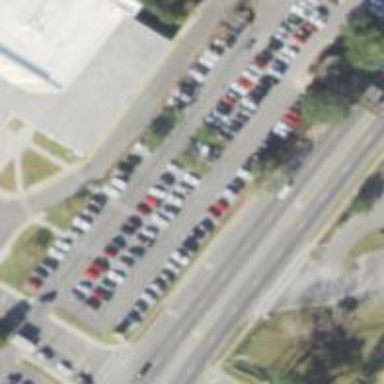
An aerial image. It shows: Parking space is available.